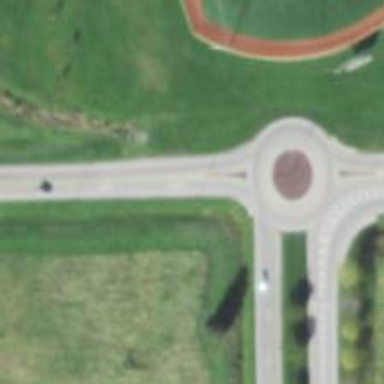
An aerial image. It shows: Roundabout on service road.